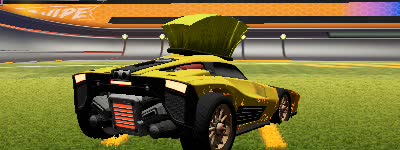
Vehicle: breakout